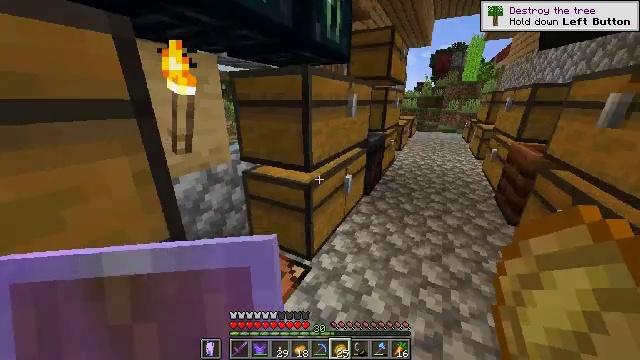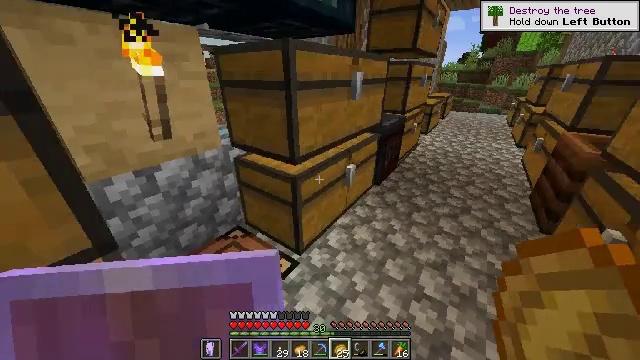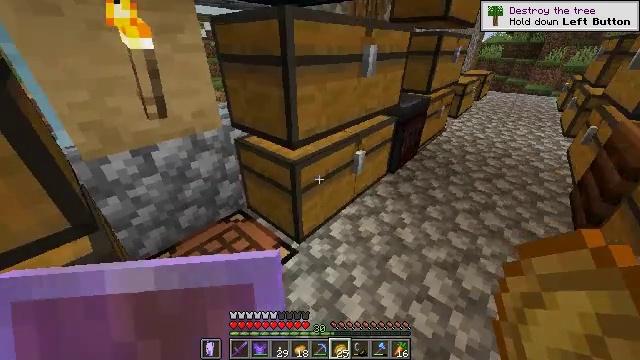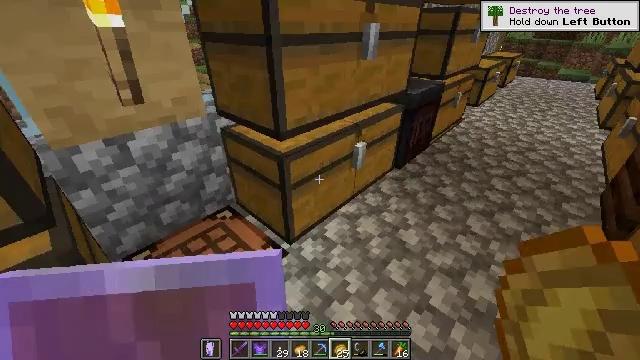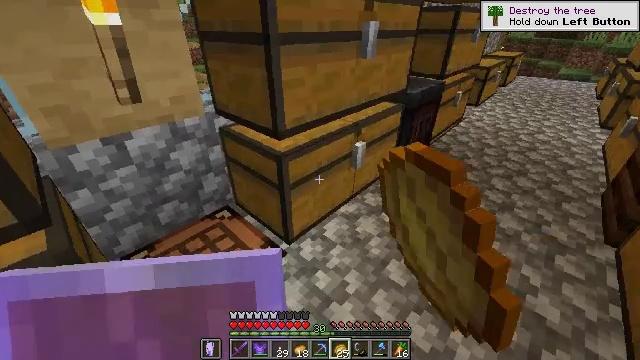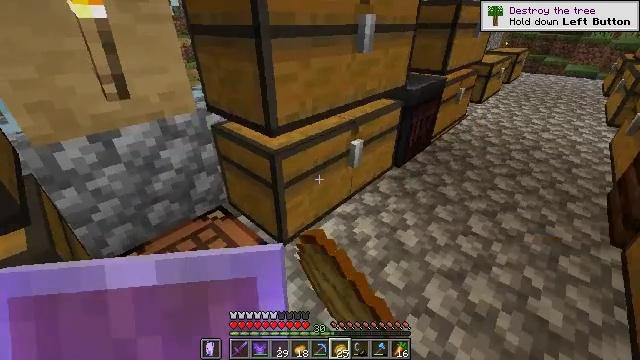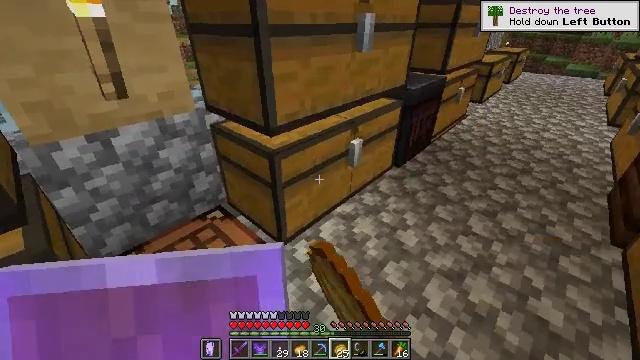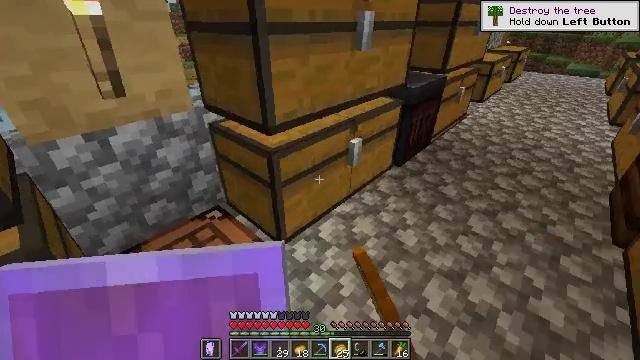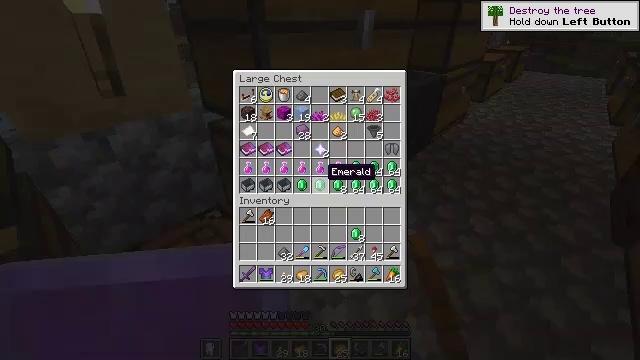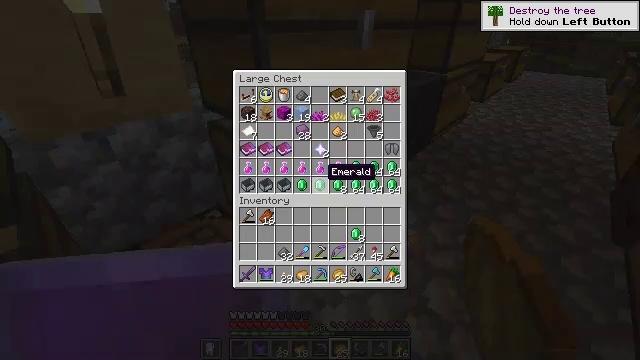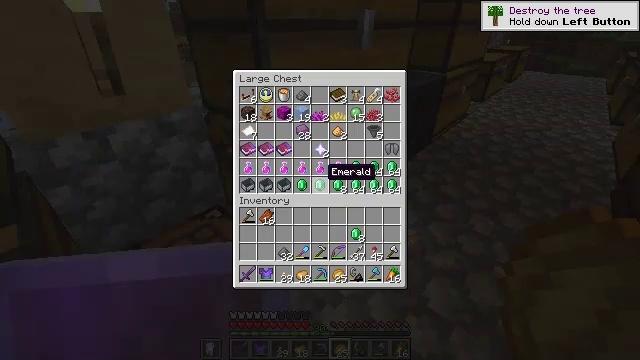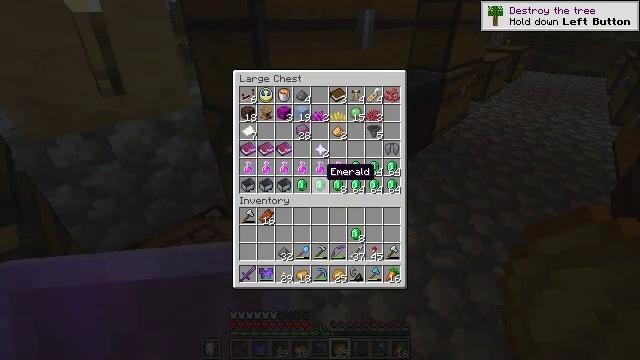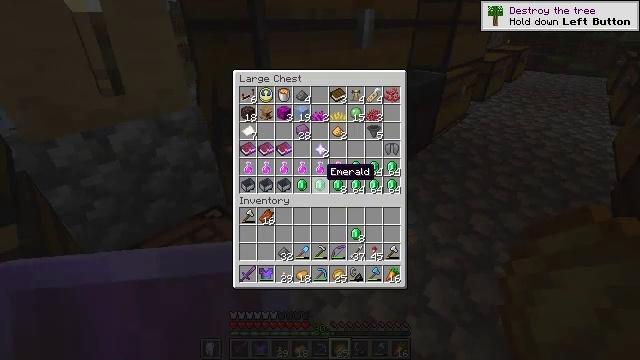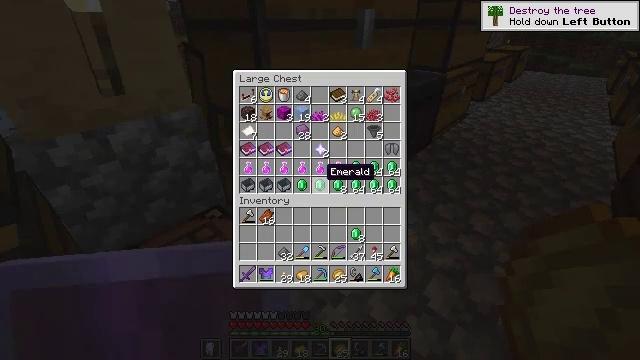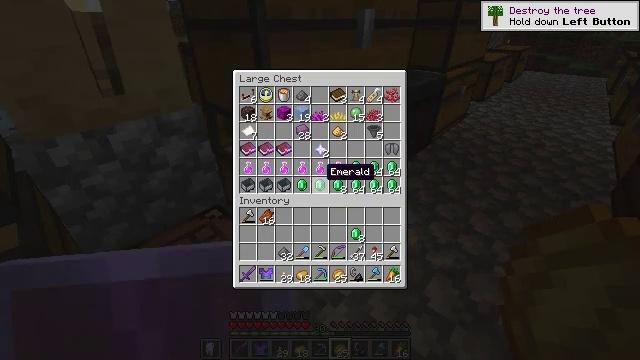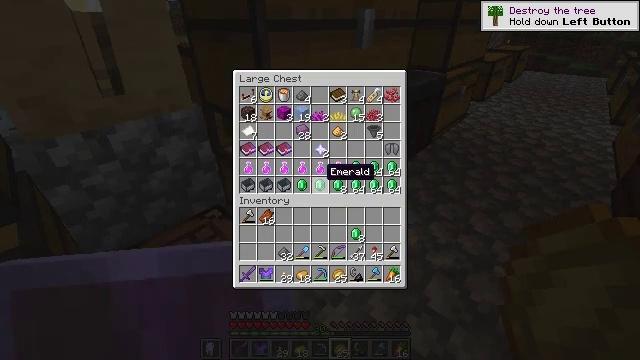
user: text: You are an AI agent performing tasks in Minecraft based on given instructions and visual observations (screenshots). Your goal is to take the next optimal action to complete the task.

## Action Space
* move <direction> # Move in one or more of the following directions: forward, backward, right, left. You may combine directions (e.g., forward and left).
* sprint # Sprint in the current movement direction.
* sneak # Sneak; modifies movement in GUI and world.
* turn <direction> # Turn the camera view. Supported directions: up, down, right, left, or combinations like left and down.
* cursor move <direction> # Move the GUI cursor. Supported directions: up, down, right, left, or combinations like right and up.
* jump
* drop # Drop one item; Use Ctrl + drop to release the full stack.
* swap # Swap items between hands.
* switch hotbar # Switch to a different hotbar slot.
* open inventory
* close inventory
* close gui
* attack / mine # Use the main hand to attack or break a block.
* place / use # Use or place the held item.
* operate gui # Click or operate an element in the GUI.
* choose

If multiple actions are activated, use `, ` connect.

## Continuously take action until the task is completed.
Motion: motion action
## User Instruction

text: Combine emeralds to craft an emerald block.
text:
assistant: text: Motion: move right, turn left and down
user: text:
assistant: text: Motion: turn left and down
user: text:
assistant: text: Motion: turn left and down, use / place
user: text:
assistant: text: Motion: use / place
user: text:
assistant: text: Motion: use / place
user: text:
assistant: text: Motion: no_op
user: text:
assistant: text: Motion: no_op
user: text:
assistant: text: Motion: open gui
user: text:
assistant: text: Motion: no_op
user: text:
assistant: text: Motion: no_op
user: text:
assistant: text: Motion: no_op
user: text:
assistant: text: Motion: no_op
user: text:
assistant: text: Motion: no_op
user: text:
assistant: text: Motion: no_op
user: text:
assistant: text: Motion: no_op
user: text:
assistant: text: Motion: no_op
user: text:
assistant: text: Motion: no_op
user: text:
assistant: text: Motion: no_op
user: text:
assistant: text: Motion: no_op
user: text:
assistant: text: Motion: cursor move right and up
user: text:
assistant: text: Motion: cursor move right and up
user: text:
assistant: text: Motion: cursor move right and up
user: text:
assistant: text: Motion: no_op
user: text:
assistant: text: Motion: no_op
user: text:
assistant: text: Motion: no_op
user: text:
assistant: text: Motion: no_op
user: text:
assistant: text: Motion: cursor move down
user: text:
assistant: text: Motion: no_op
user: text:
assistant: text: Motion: no_op
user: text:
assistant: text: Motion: no_op